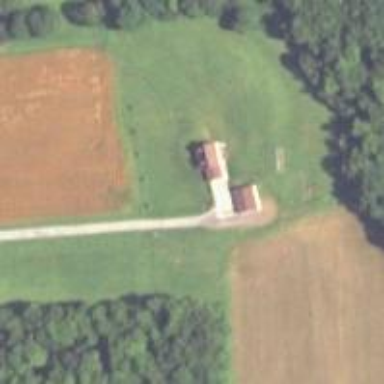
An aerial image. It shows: Driveway.